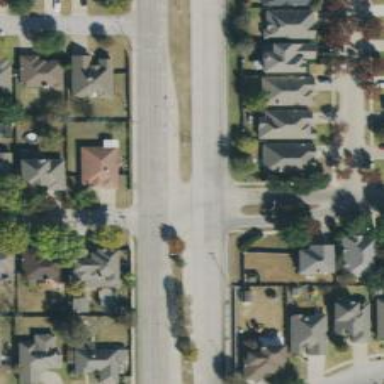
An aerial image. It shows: Secondary road.